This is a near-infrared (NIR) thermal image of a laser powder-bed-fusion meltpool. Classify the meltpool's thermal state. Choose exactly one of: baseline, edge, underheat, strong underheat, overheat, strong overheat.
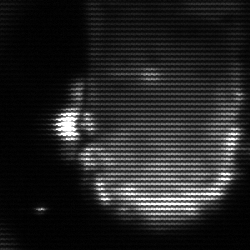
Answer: baseline